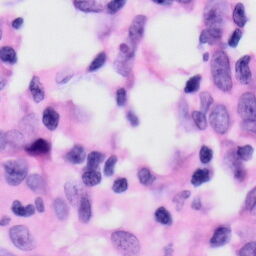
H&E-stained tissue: Skin